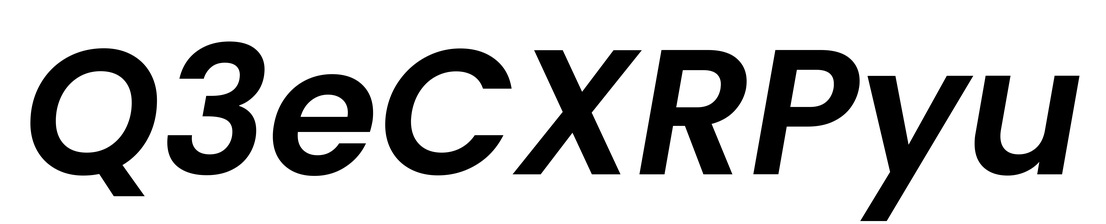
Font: Poppins-SemiBoldItalic